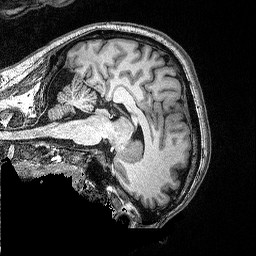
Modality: T1w
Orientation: sagittal
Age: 40
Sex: male
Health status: ill
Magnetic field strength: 3 T
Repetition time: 2.53 s
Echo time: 0.00331 s